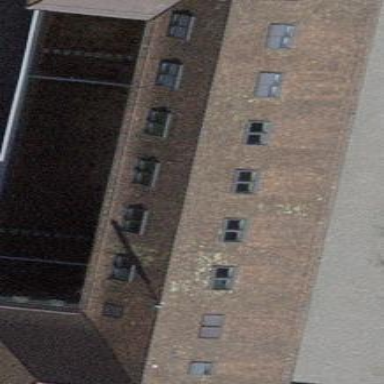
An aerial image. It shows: School building.